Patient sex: M
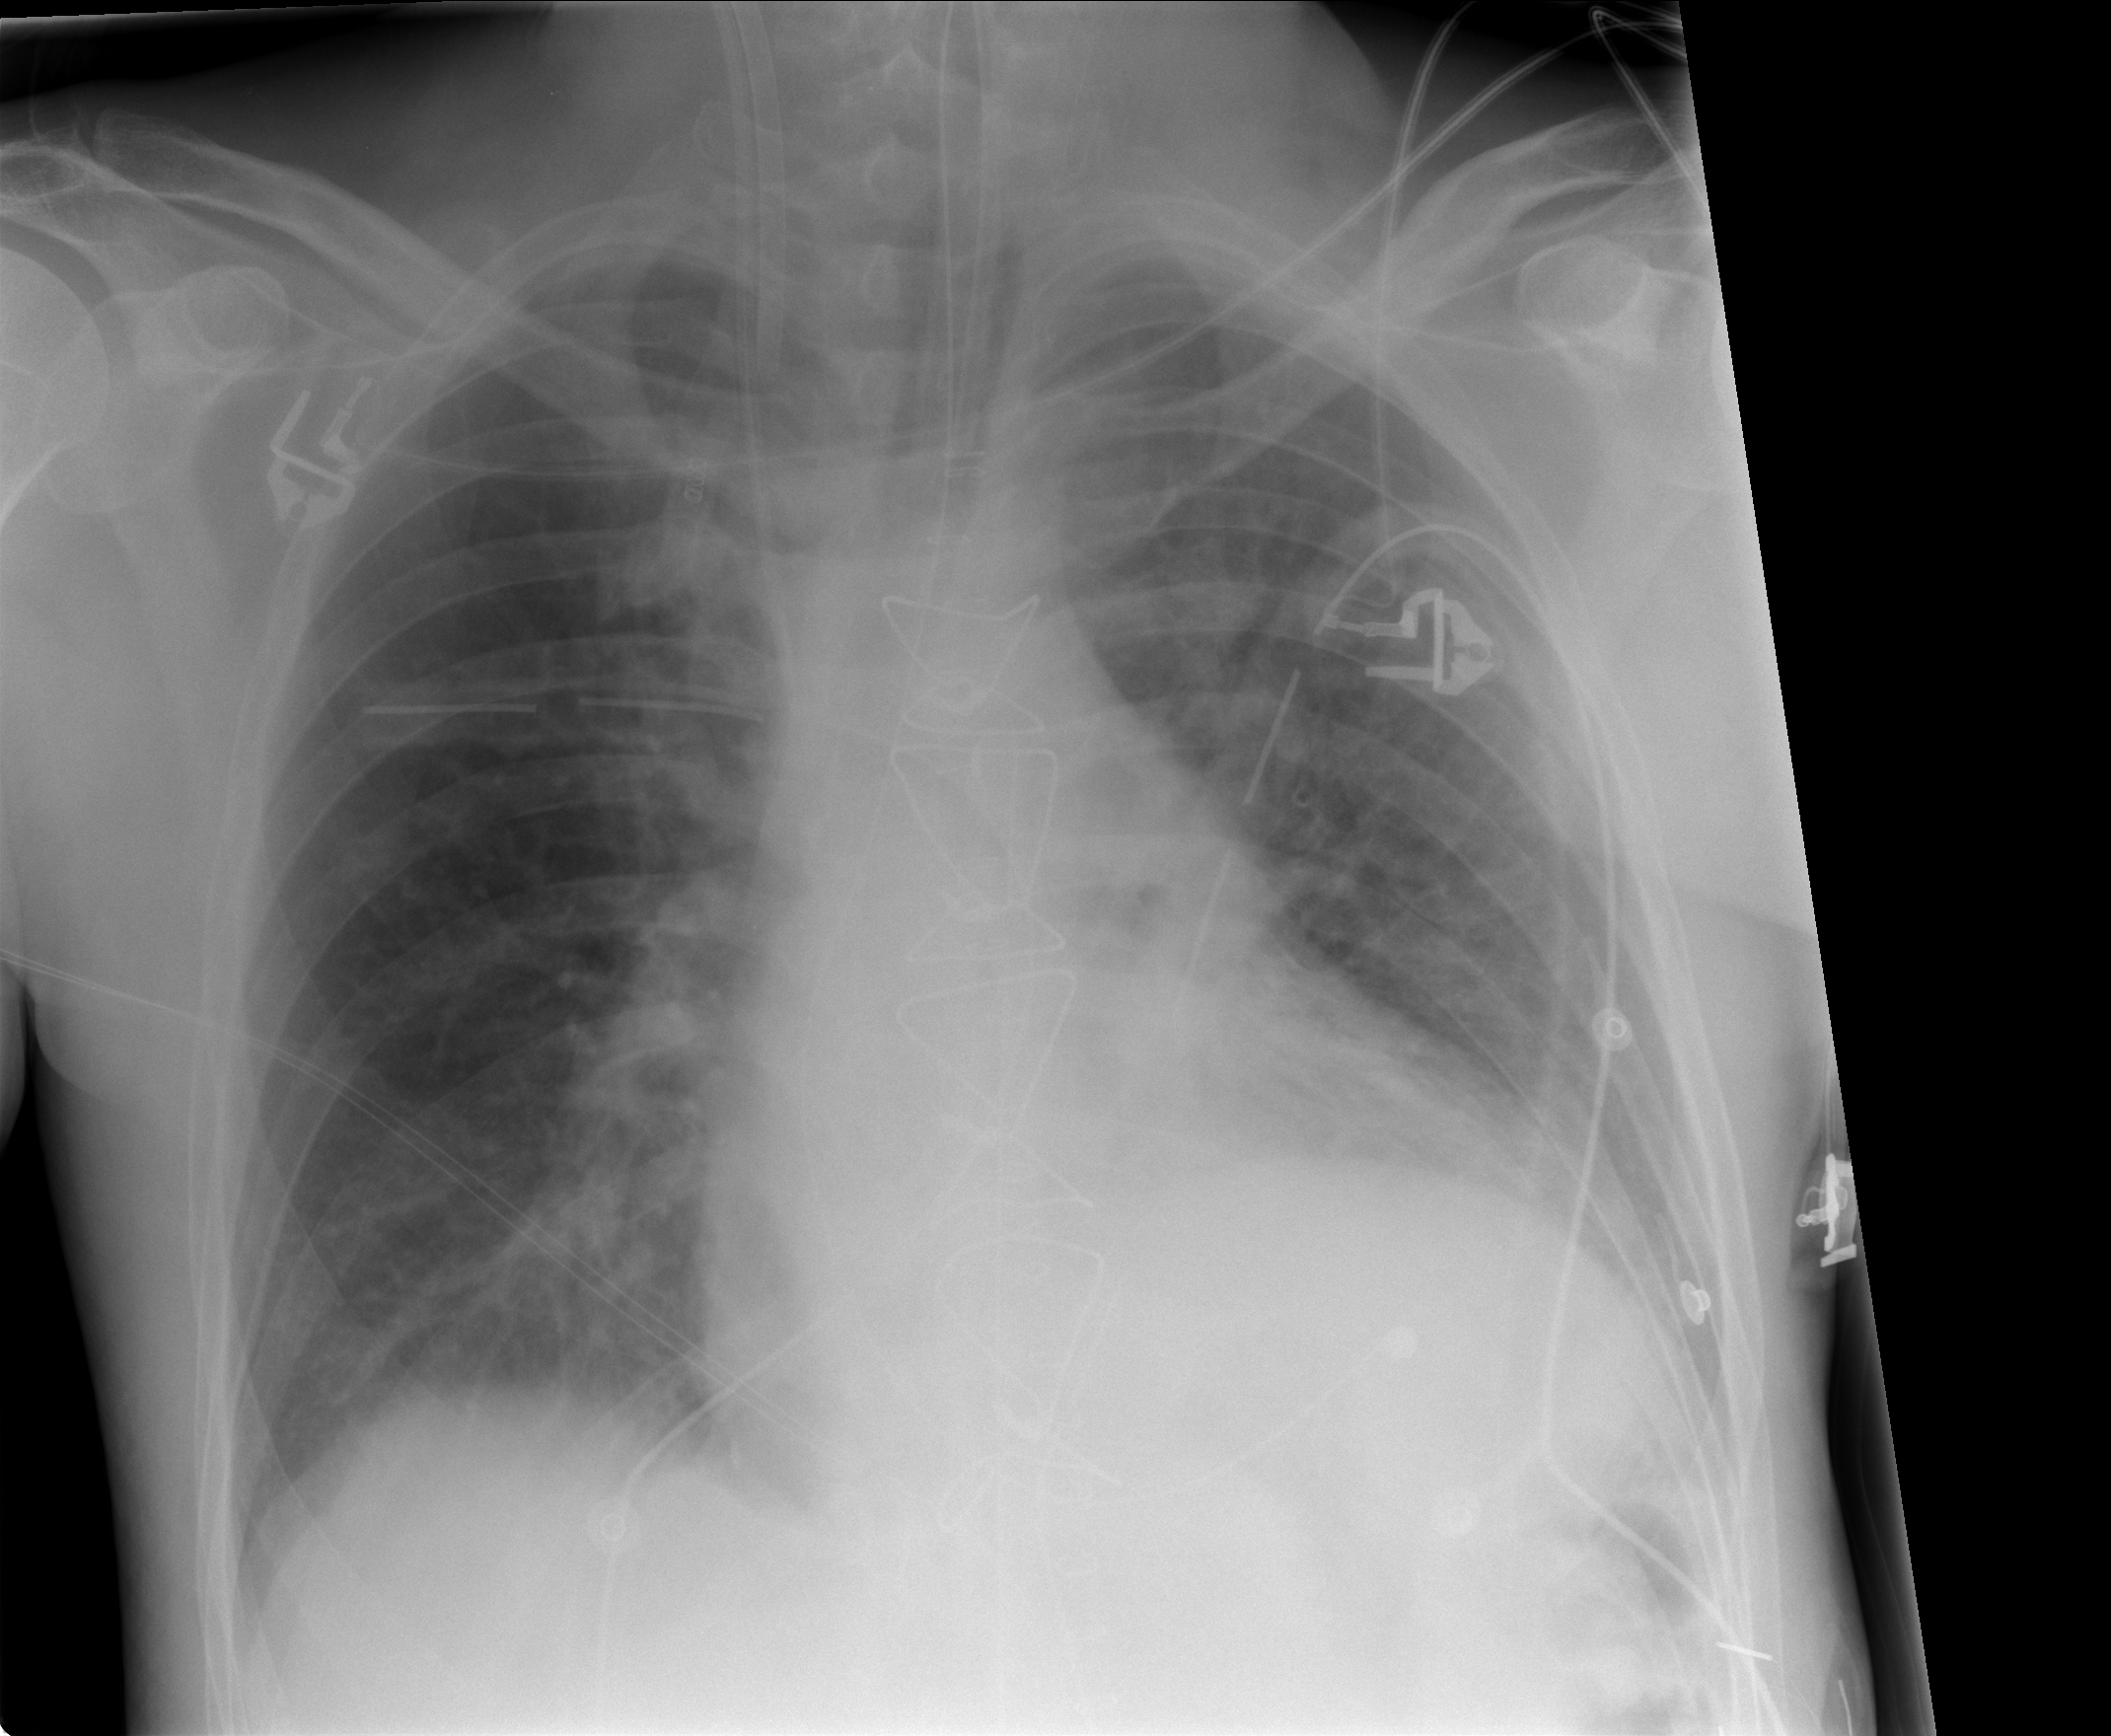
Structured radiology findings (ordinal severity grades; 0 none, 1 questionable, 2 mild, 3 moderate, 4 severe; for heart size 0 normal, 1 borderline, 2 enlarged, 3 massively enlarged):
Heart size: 2
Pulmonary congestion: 1
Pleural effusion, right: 0
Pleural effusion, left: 2
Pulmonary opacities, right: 0
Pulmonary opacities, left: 0
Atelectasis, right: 0
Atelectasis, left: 2